Question: We're trying to upload our OSX 10.9 Mac App with Xcode 5. It worked fine with Xcode 4 but now Apple seems to be more restrict with signing sub projects. We get the following error when uploading:

We're using a Core-project that are common for both iOS and OSX. This uses Core Data.
Following this answer <URL>.
Following this answer <URL> we got the app working again with the resource in bundle alongside a static library. However, point 5 states that you should include the bundle in you main project, which results in the same warning from Apple again :(
Any thoughts or ideas?
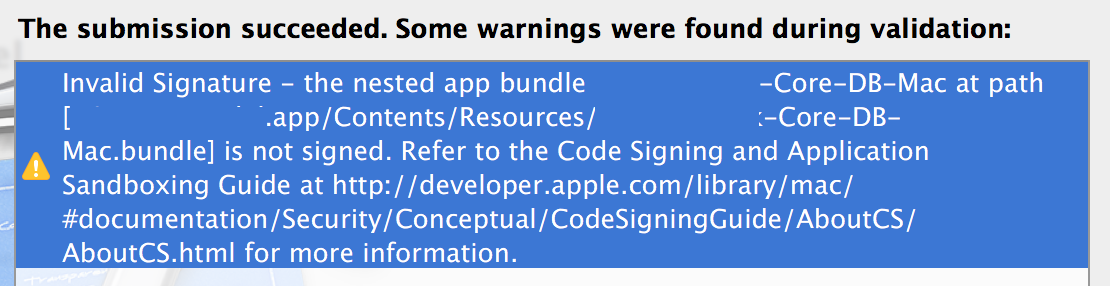
Answer: We finally solved it by copying the file from the Core project to the OSX project via a shell script. We added a "placeholder" xcdatamodeld so we could include it in the OSX project file Build phases / Compile sources. We then added a new "Run Script" with the following code before the "Compile sources" phase:
'''
fromPath=${PROJECT_DIR}/../xxx-Core/xxx-Core-Shared/Resources/db/IBModel.xcdatamodeld
toPath=${PROJECT_DIR}/xxx-Mac/Resources/db/IBModel.xcdatamodeld
rm -rf $toPath
cp -r $fromPath $toPath
'''
Before that we tried to "link" in the file from the Core project to the OSX project, but that did not seem to work. The xcdatamodeld file did not get compiled.